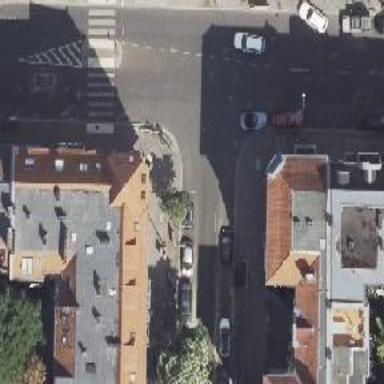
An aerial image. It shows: Unmarked crossing with pedestrian island.